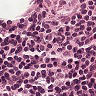
Metastatic tissue present: no